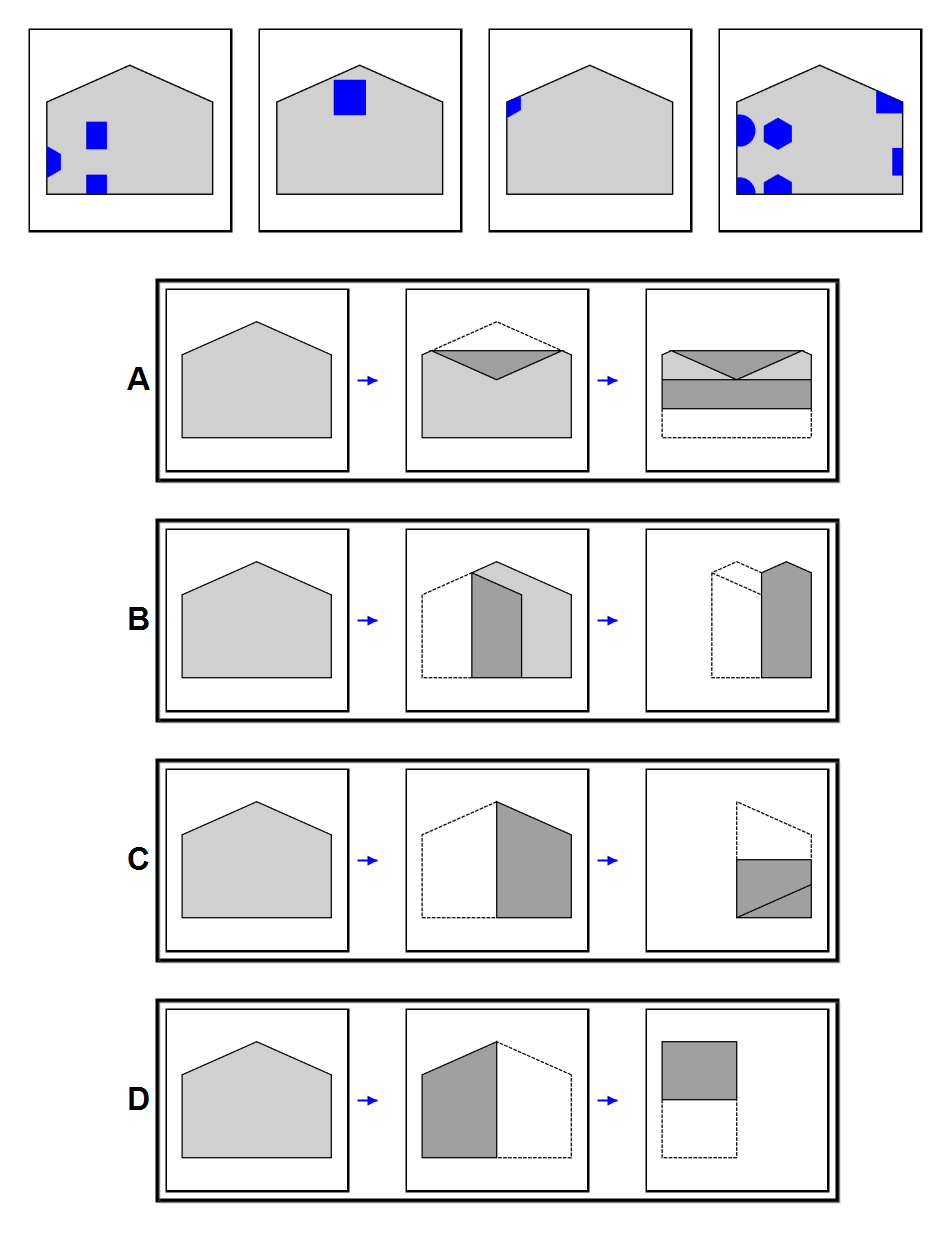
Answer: A